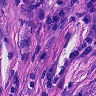
Metastatic tissue present: yes